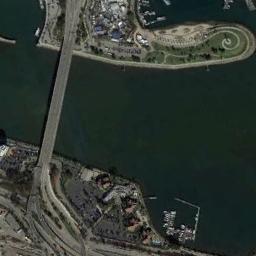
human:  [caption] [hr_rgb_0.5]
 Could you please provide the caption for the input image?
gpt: The bridge made a turn as it approached the shore and the water under the bridge is clear .

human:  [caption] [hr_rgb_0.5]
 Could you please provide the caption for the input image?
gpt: A bridge connects the land on both sides of the turquoise water, And there are many buildings on the land .

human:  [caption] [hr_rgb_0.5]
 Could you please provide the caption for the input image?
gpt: A bridge built on a dark green river and some harbors on both sides of the river .

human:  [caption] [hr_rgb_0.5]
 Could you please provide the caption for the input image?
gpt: Many buildings are on either side of the bridge .

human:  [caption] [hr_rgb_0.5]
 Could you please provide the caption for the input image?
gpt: There is a bridge over the river with many buildings beside .